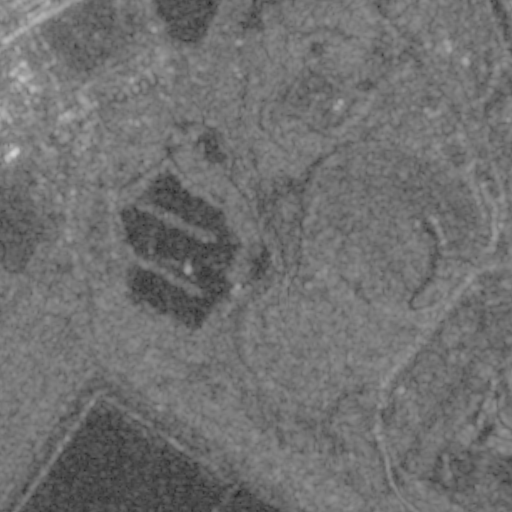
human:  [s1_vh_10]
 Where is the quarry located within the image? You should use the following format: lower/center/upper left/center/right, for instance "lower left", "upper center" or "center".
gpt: The quarry is located in the upper right of the image.
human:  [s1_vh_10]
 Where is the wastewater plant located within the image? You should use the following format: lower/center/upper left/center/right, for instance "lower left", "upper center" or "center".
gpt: The wastewater plant is located in the upper left of the image.
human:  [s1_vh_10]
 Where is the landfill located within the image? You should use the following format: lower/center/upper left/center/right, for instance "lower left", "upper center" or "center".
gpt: There is no landfill in the image.

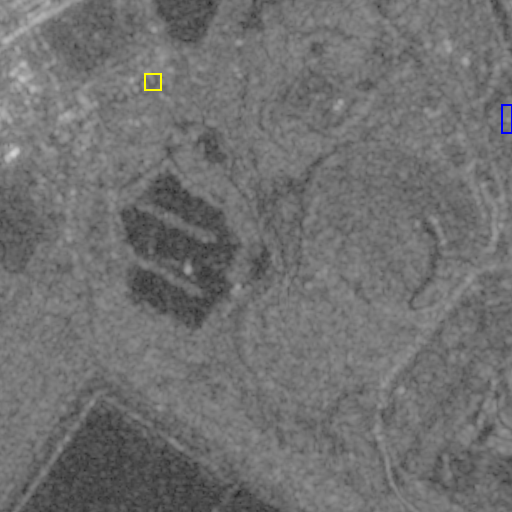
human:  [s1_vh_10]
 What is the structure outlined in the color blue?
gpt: The structure outlined in blue is a power substation.
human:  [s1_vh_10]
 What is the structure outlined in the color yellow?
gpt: The structure outlined in yellow is a wastewater plant.
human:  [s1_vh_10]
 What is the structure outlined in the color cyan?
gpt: There is no cyan outline.